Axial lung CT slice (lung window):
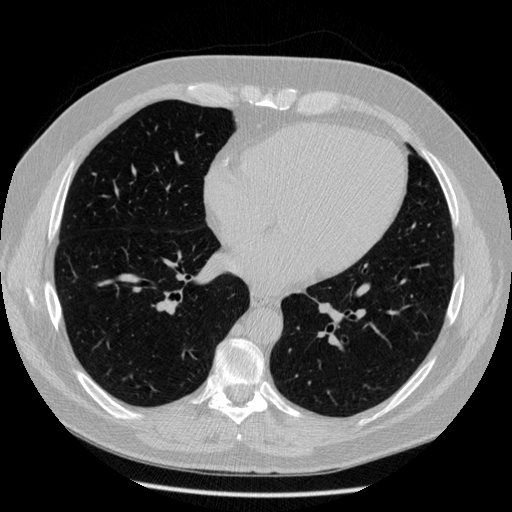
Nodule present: no